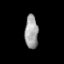
Tissue: prostate
Cell type: Endothelial cells
Senescence score: 0.343
Nuclear area (px): 433
Mean DAPI intensity: 159.64